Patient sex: M
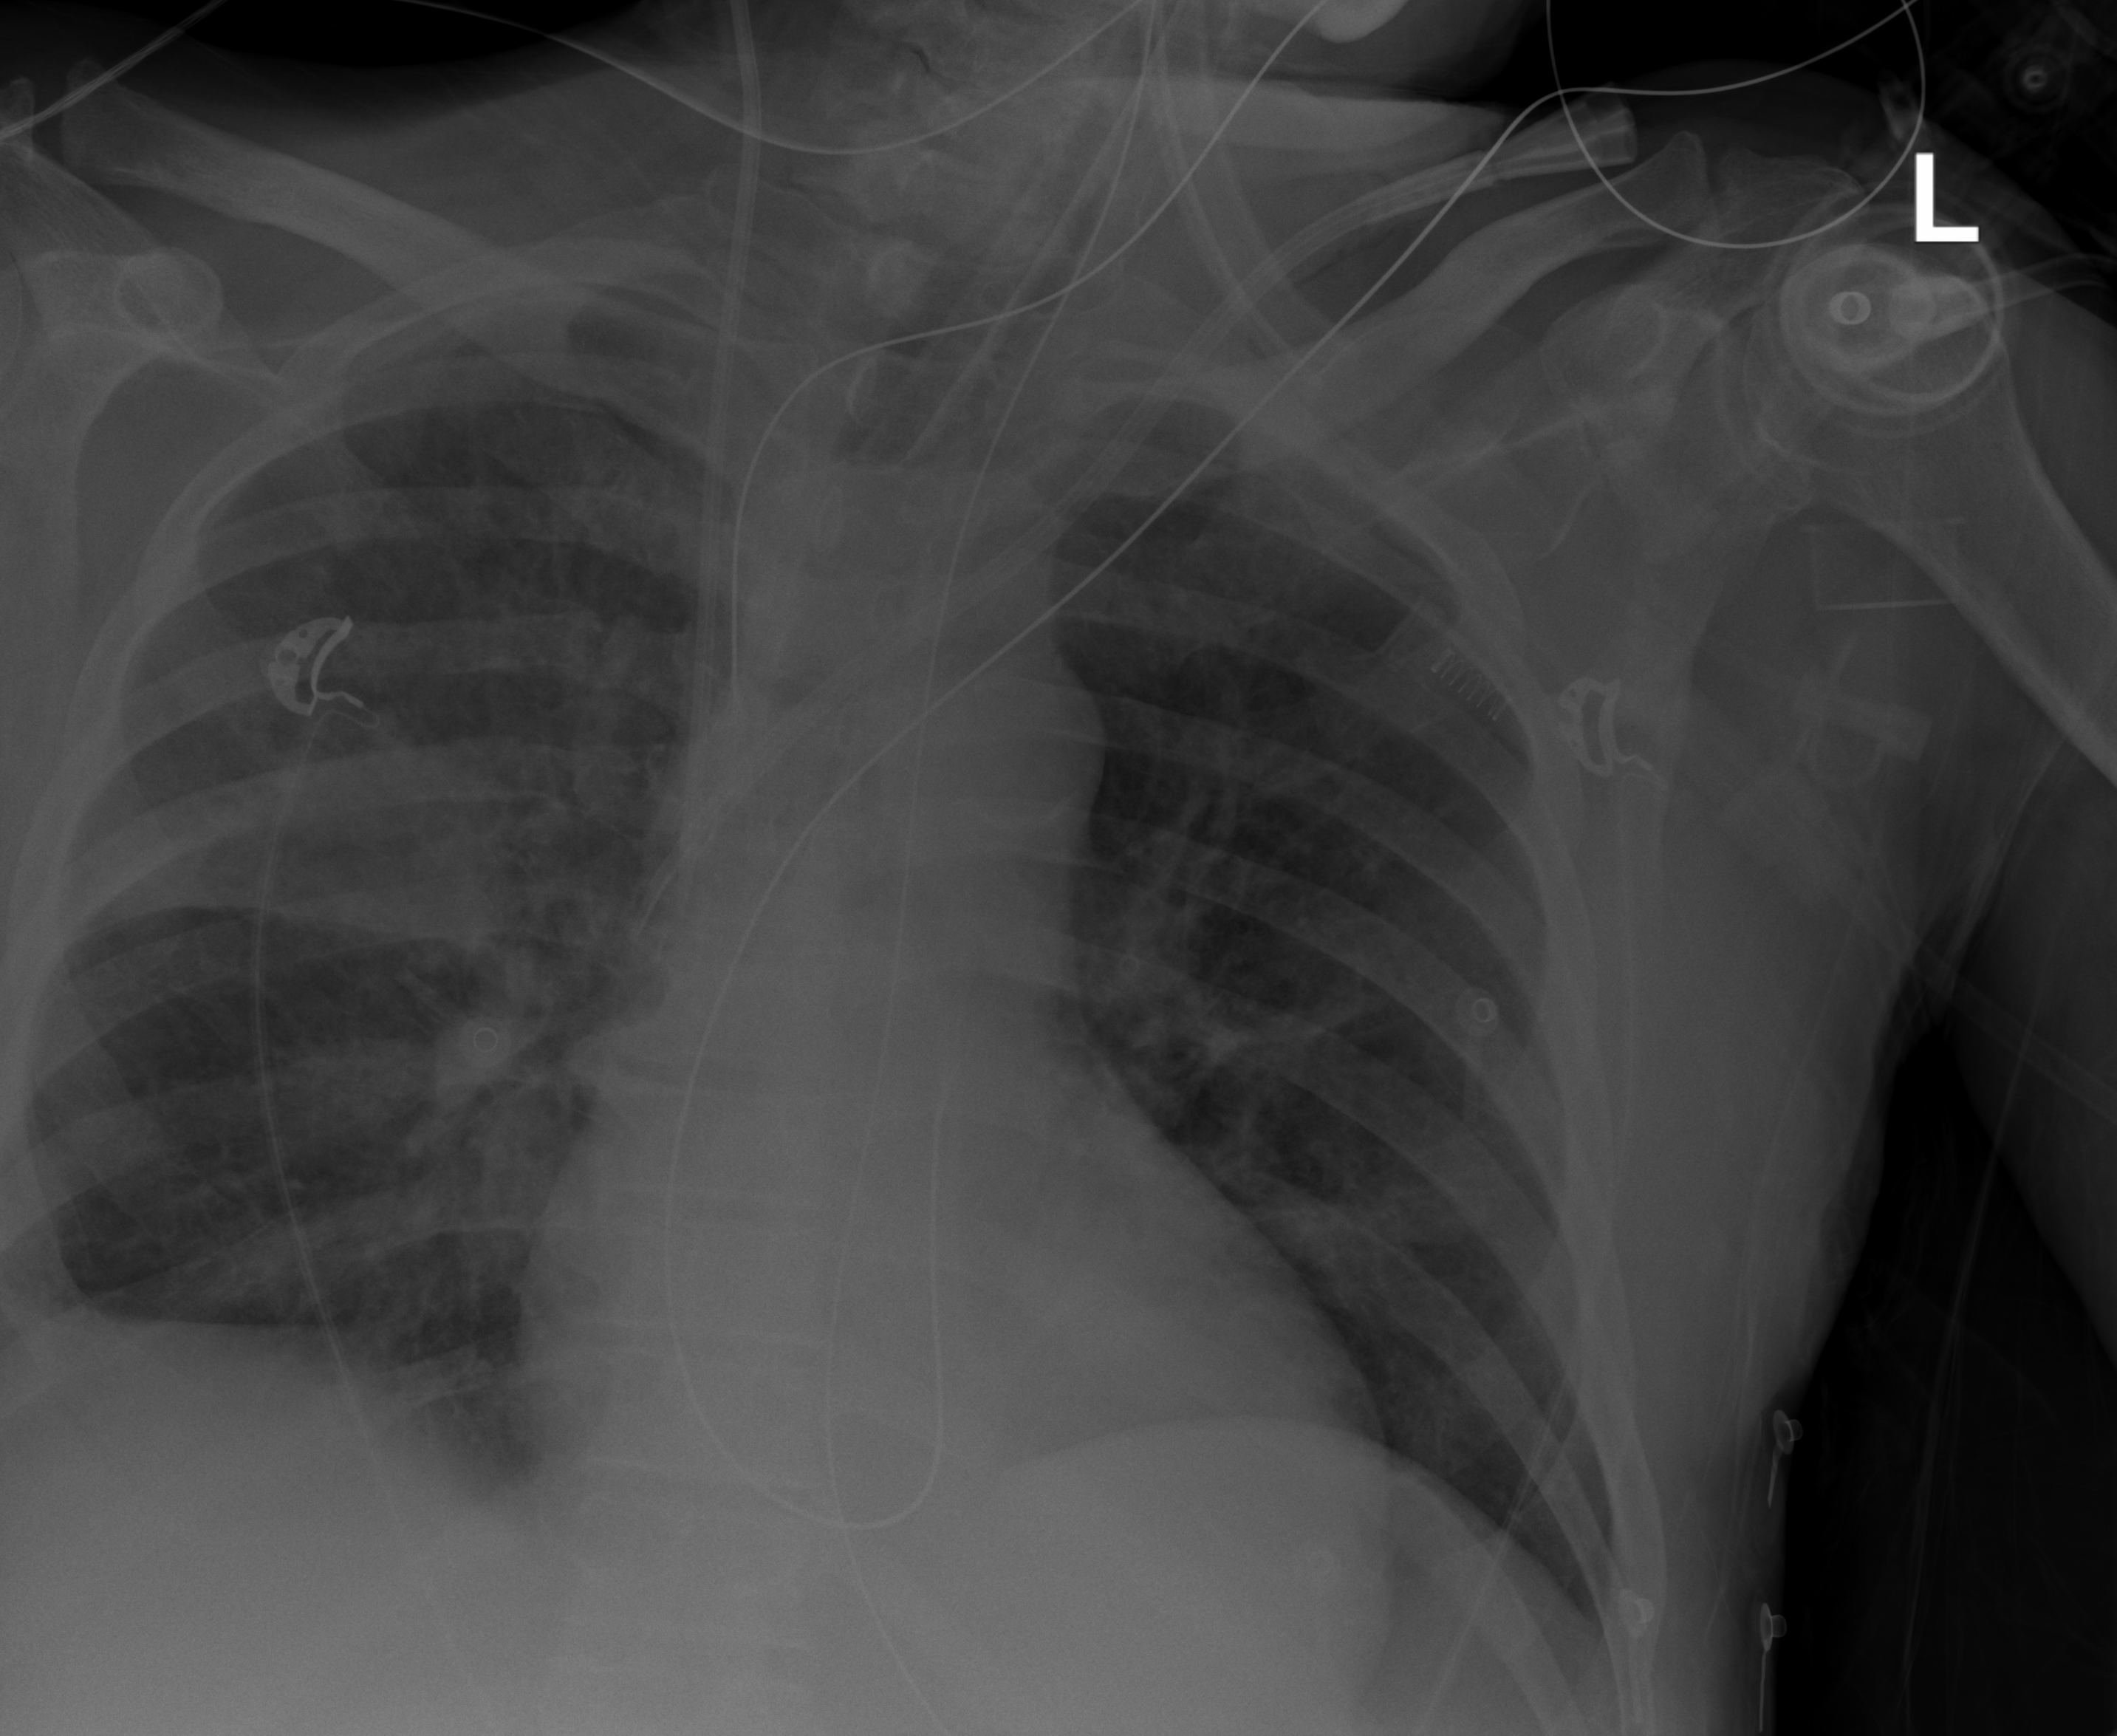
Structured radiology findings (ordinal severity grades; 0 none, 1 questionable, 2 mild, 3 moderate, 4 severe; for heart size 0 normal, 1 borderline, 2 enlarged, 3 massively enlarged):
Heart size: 0
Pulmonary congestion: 2
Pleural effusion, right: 2
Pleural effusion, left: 0
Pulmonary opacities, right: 3
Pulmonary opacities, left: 0
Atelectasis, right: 2
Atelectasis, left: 2